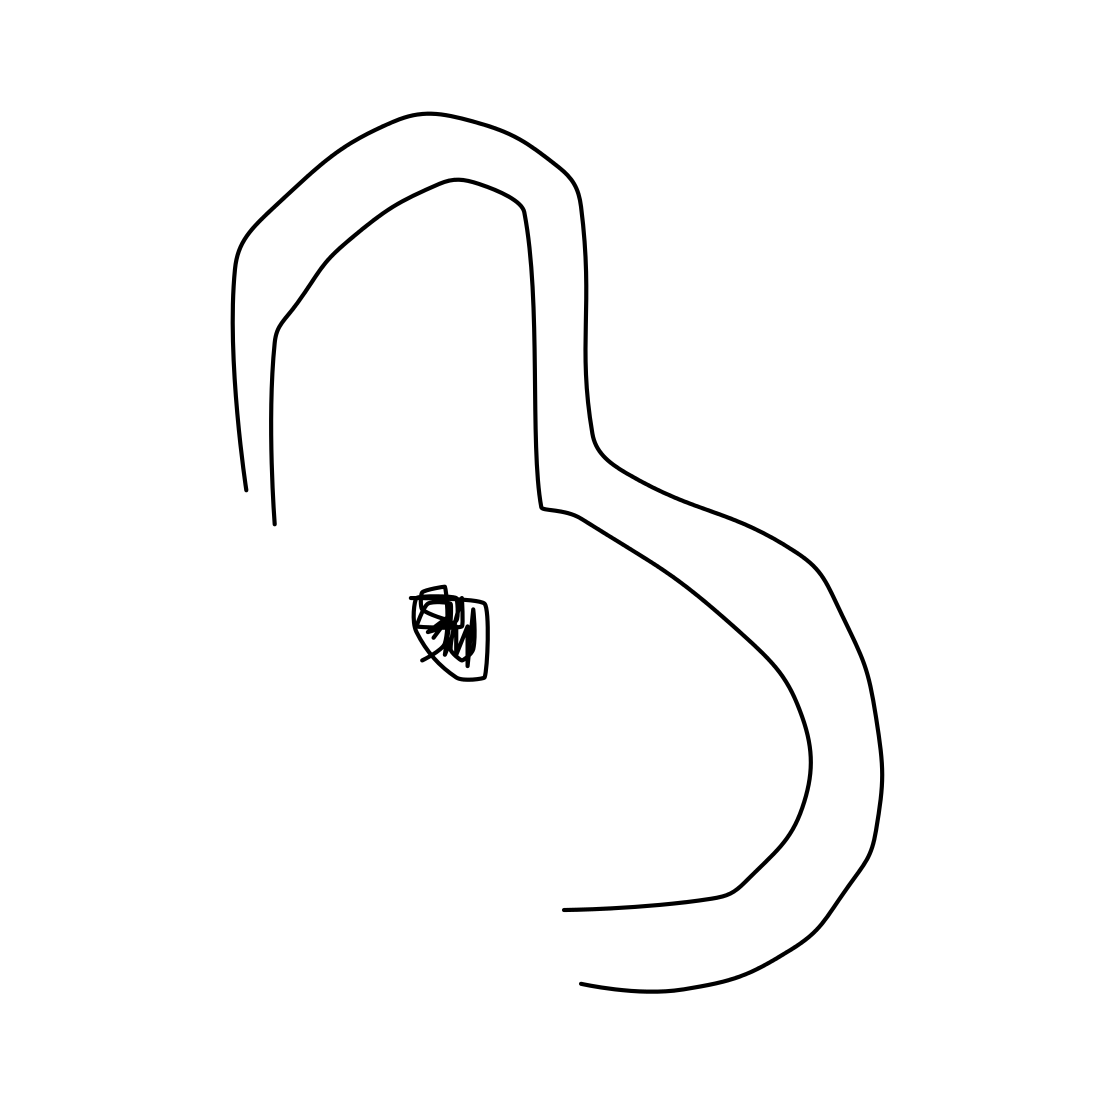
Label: ear